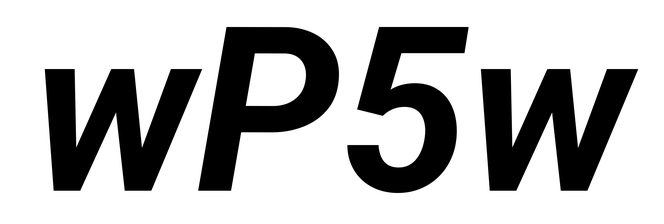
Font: Roboto-Italic_Bold_Italic